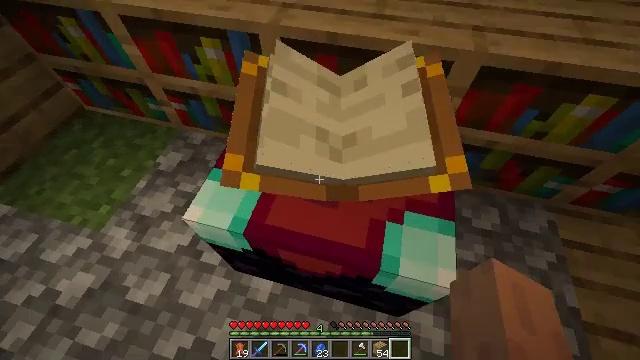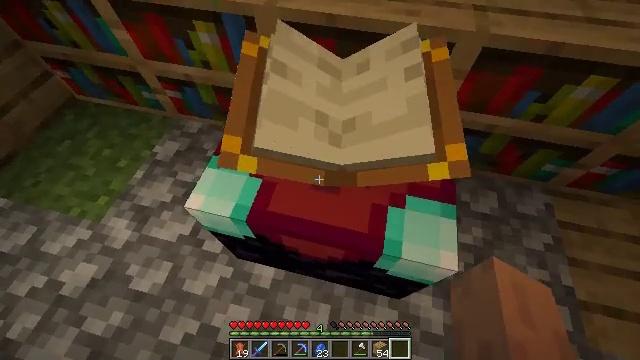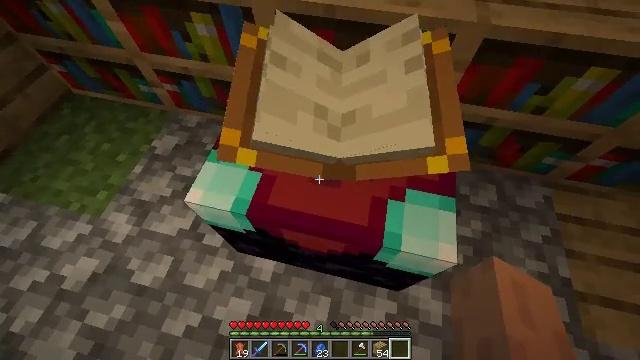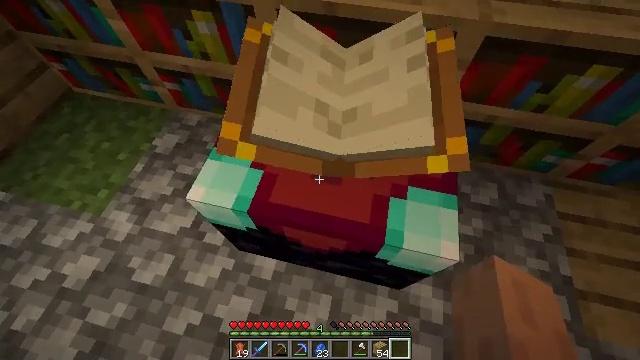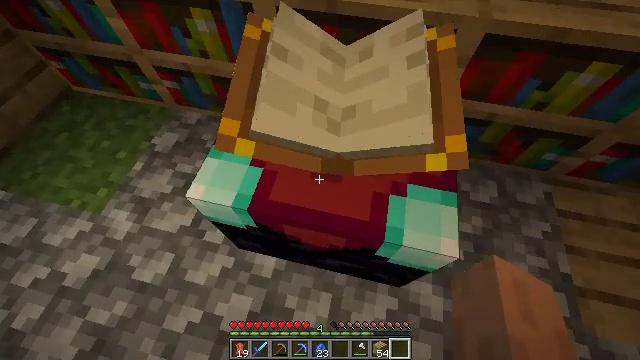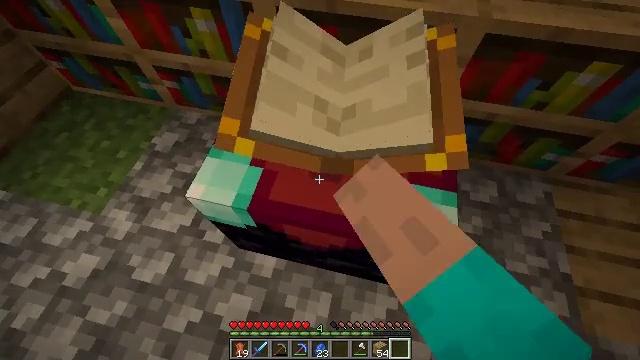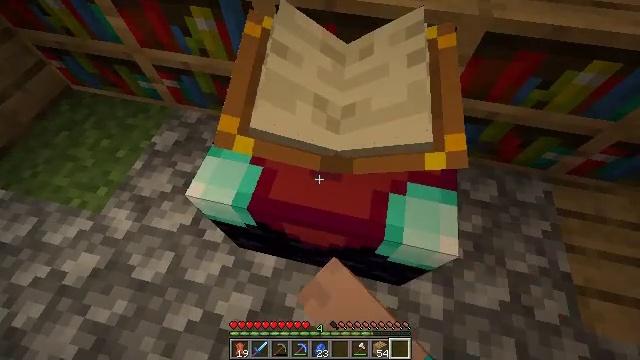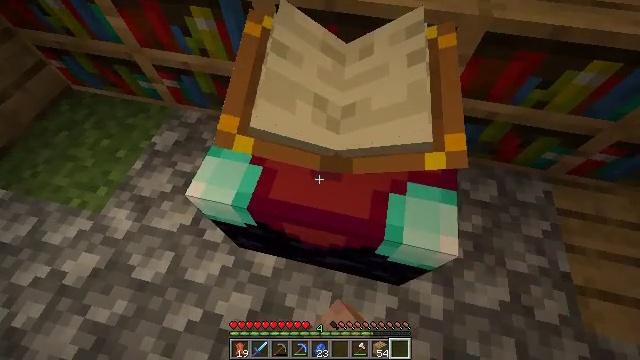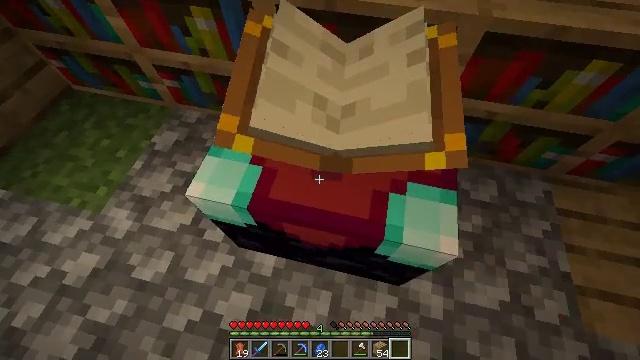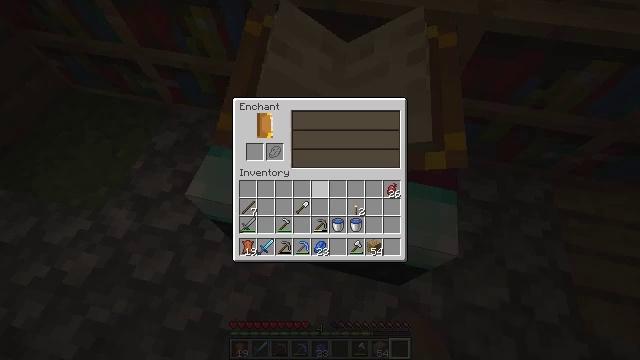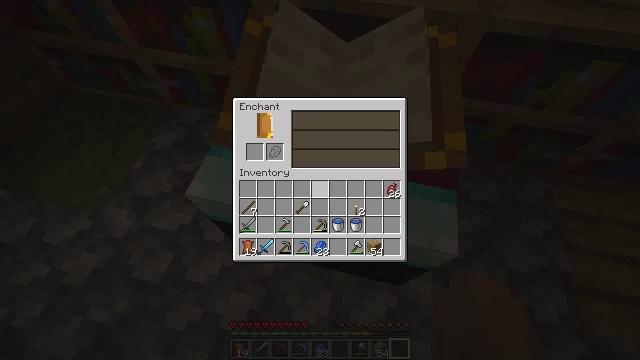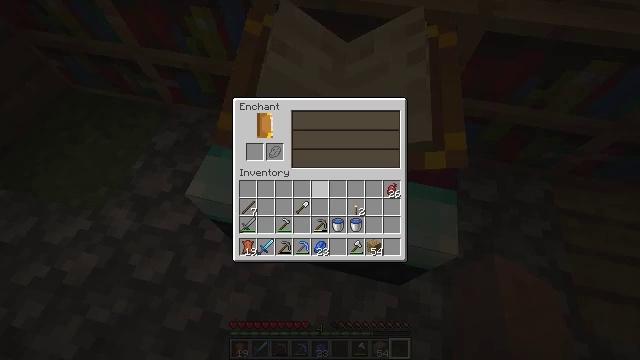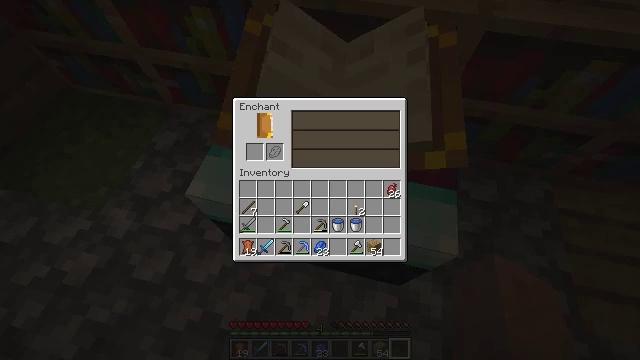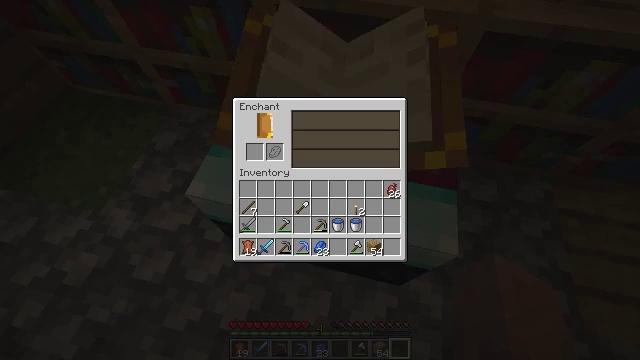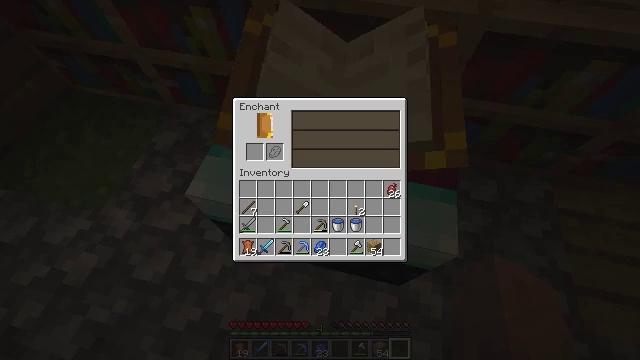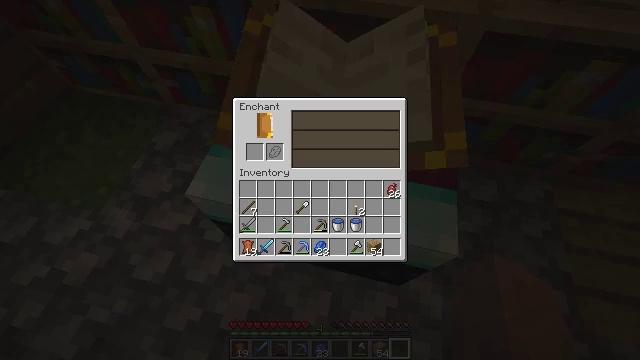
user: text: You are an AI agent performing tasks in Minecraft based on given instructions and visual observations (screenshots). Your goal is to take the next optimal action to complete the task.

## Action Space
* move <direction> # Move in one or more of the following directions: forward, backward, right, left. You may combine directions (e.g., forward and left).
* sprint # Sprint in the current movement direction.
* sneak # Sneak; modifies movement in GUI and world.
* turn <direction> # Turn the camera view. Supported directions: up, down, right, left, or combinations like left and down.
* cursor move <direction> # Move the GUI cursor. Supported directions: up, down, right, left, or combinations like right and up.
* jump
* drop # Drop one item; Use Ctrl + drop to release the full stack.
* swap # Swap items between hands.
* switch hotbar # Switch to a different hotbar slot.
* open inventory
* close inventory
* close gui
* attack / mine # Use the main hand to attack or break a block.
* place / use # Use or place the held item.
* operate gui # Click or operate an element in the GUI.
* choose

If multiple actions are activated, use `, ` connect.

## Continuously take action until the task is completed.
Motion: motion action
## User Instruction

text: Collect books by breaking the bookshelf.
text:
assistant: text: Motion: turn right and down
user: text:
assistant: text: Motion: turn down
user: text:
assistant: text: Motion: no_op
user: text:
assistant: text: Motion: use / place
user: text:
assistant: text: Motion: use / place
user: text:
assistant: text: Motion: no_op
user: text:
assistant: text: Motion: no_op
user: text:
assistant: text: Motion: no_op
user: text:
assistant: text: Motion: open gui
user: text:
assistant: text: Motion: no_op
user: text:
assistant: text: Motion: no_op
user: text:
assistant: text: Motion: no_op
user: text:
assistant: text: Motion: cursor move right
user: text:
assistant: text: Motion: no_op
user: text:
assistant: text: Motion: no_op
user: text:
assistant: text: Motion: no_op
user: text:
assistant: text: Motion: no_op
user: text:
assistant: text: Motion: cursor move left and down
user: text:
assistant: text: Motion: cursor move left and down
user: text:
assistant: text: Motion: cursor move left and down
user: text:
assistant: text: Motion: no_op
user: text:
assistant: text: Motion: no_op
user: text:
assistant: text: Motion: no_op
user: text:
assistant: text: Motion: cursor move left
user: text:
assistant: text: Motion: cursor move left
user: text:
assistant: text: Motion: no_op
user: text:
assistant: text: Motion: no_op
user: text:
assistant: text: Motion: no_op
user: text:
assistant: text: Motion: cursor move down
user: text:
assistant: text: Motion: cursor move down